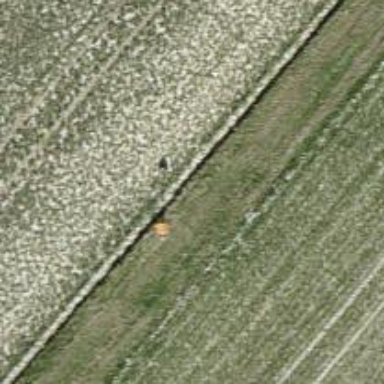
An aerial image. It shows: Pole with roof-covered pipeline marker.